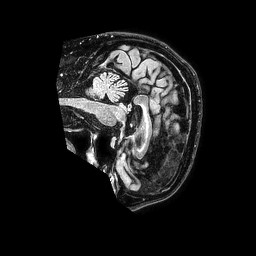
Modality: FLAIR
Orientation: sagittal
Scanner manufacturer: philips
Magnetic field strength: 1.5 T
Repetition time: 4.8 s
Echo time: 0.3 s